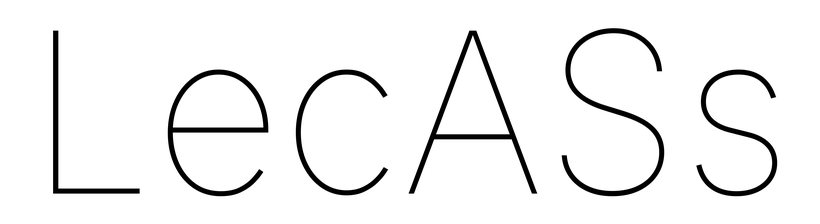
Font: Inter_Thin